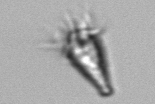
Label: Paratontonia_gracillima